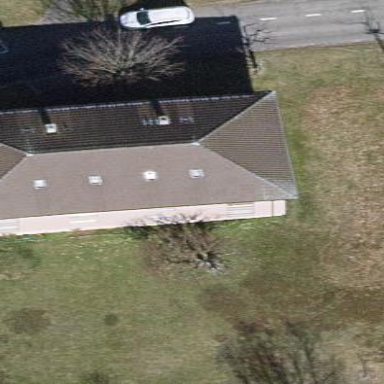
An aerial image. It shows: Hipped roof on apartment building.